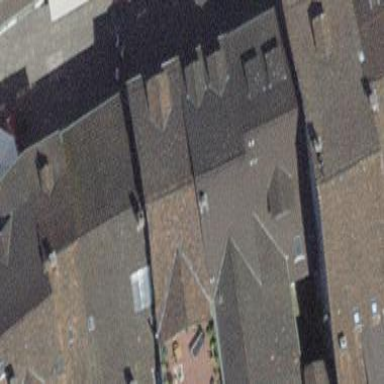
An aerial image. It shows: Building with tile roof.